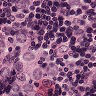
Metastatic tissue present: yes